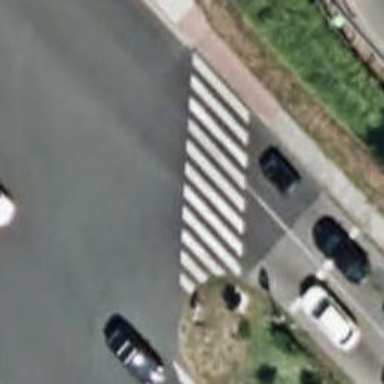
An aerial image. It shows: Road with traffic signals.